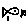
Label: fish